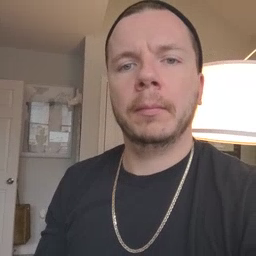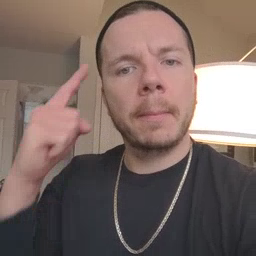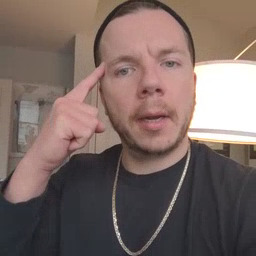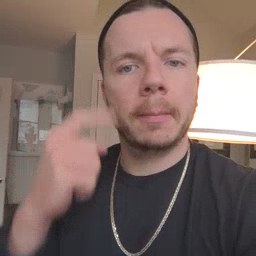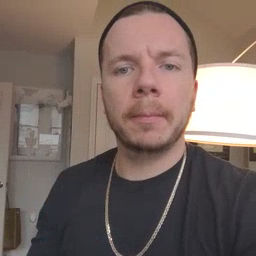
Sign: penny